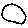
Label: circle